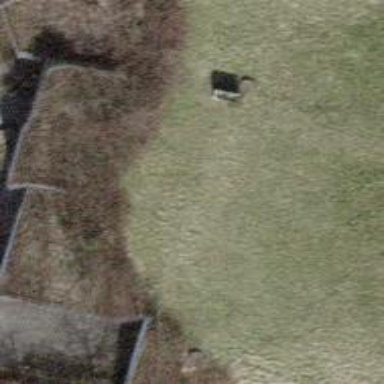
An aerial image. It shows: Service building for minor distribution power substation. The roof is covered with grass.